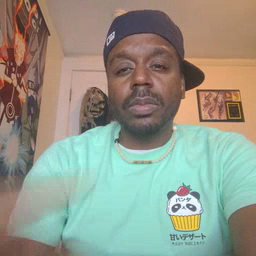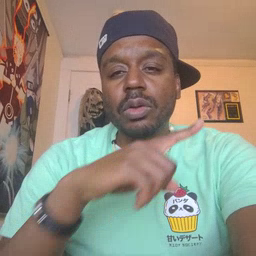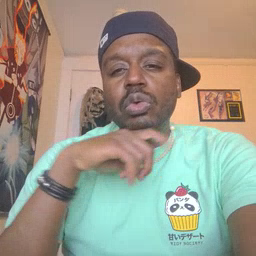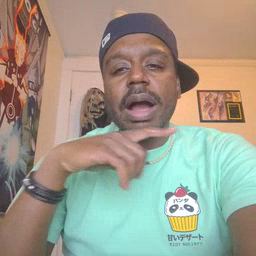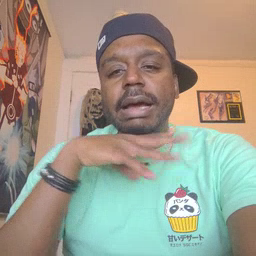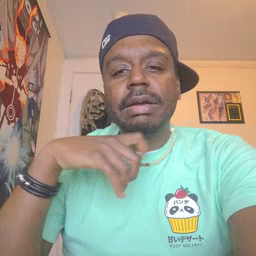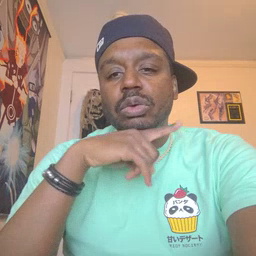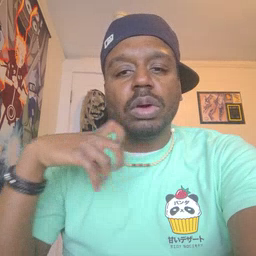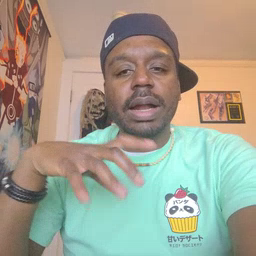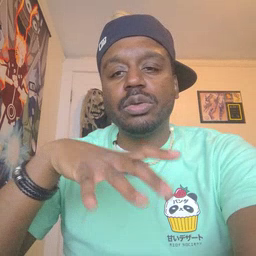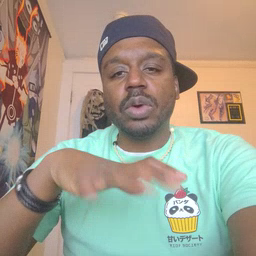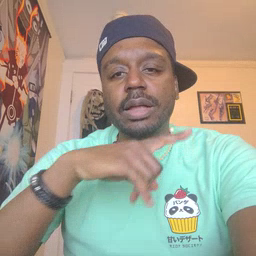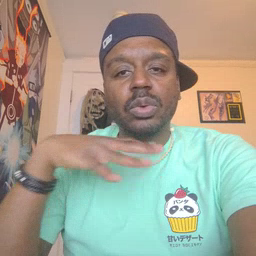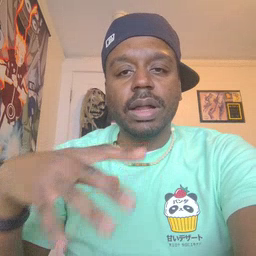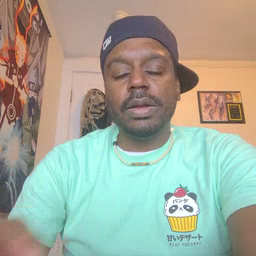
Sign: dryer